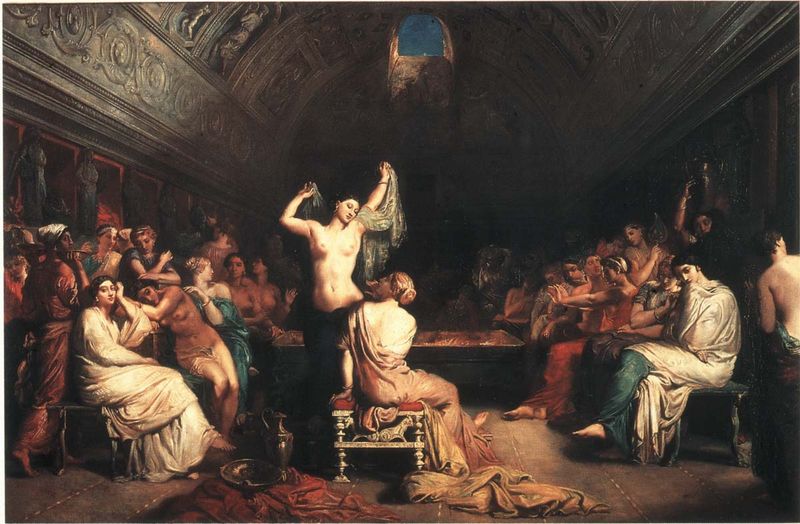
Titel: Le Tepidarium
Künstler: Théodore Chassériau
Institution: Paris, Musée d’Orsay
Schlagwörter: akt, gruppe, nackt, baden, frauen, menschen, sitzen, abend, brust, busen, fenster, frau, kleider, licht, paris, raum, zimmer, tanz, teller, öl, gewand, interieur, sitzend, klassizismus, kontrast, krug, sitz, hocker, saal, muse, nackte, bad, nacktheit, courbet, antike, harem, antik, grotte, griechenland, deckengemälde, sklaven, akademie, ingres, friese, delacroix, tonnengewölbe, fra, musee, mnschen, maythos, nackte tänzerrin, römisches fgestmahl